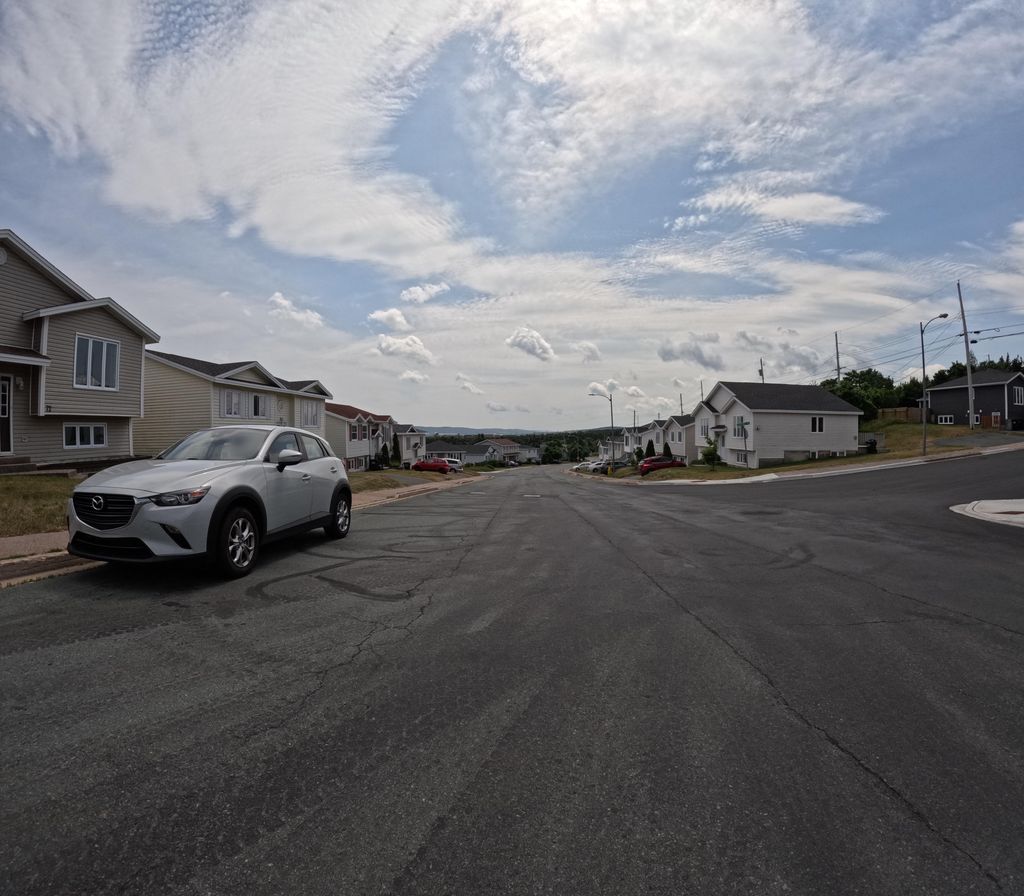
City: st_johns